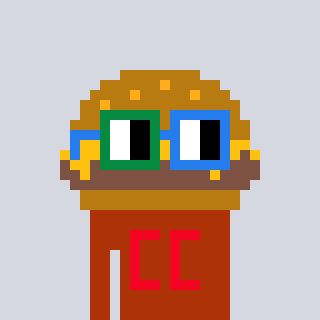
a pixel art character with square green and blue glasses, a burger-shaped head and a hotbrown-colored body on a cool background